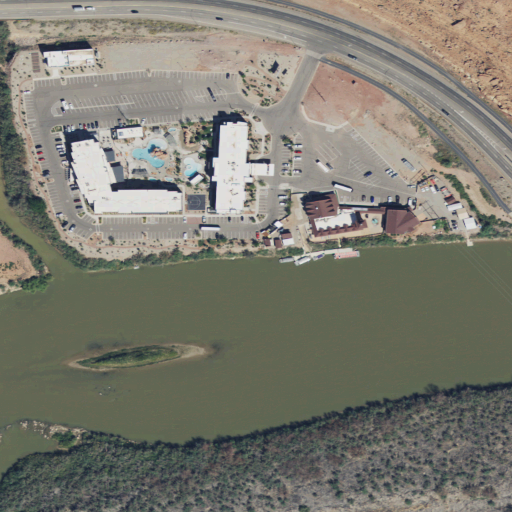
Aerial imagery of valley in Utah named Courthouse Wash containing open water, medium intensity development, low intensity development, high intensity development, shrub, open development, pasture, herbaceous wetlands, grassland, and woody wetlands